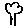
Label: tree